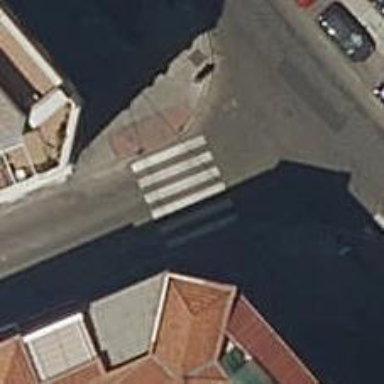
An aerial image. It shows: Uncontrolled crossing on the road.